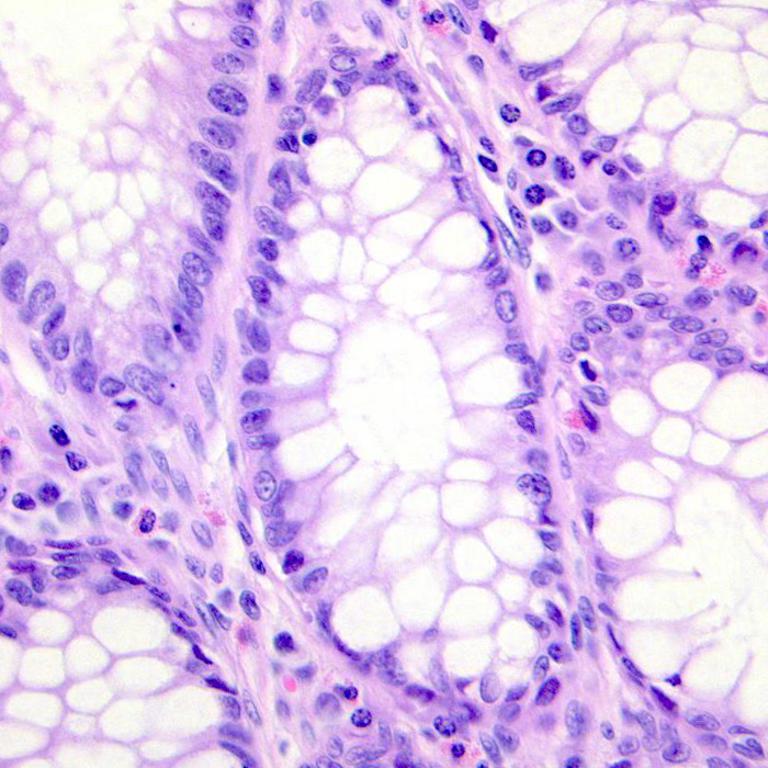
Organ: colon
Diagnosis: benign